Question: I'm making a Vim Script. I want to make a popup that offers alternatives. It should work the same as the Omni-popup, but not replace the string or go through the omni functions. Like this:

I've haxxed in the functionality I need by using the 'completefunc' and the auto command event 'CompleteDone', just to get the popup. But it's really ugly and messy, since I'm not using it for auto completion.
Is there a way to use this popup but with full control, not going through the omni-complete functionality? Like populating it with values and receive the value selected?
I know you can just place the alternatives in an other buffer and just grab the input from there. But it disturbs the work flow, I want a popup.
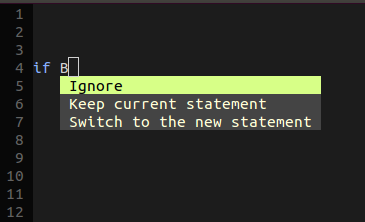
Answer: The insert mode popup menu is only meant for completions, as you've correctly found out. There is not other precedence for popup menus as a general selector in Vim, so such functionality is not there and is difficult to emulate. (In GVIM, one can populate a right mouse button popup menu, but this would need to be triggered by a mouse key press.)
The "Vim way" would be to ':echo' the list of menu items and query (via 'getchar()' or 'input()'), or just use 'confirm()' or 'inputlist()'. Examples built into Vim are the query in ':tselect'.
Plugins often use a split to build a more elaborate menu; this can even be combined with ''completefunc'', as any text entry into the scratch buffer is discarded, anyway.
The <URL> plugin uses this, and even provides an API for custom uses, cp. ':help fuf-callbackitem-mode'. That's certainly worth a look, though the menu would still be located at the top, not inside the current buffer.